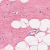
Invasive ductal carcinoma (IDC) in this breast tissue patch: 0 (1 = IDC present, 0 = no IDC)